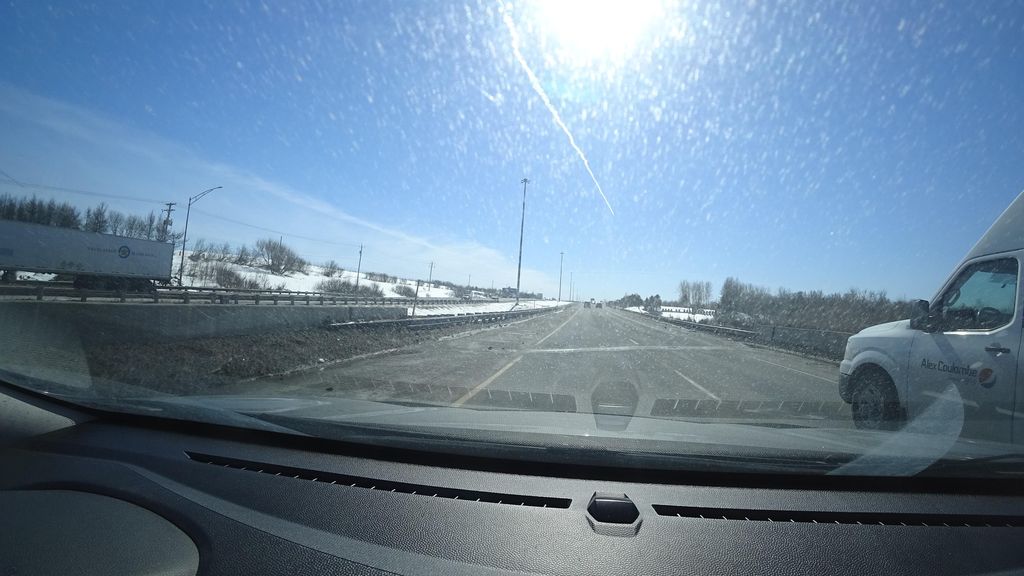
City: quebec_city